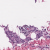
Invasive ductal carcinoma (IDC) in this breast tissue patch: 1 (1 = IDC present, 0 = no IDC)